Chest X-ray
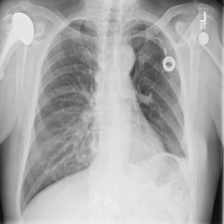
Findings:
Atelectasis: negative
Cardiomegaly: negative
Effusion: negative
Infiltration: negative
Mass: negative
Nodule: negative
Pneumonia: negative
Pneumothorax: negative
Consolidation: negative
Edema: negative
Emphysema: negative
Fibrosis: negative
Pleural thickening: negative
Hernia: negative